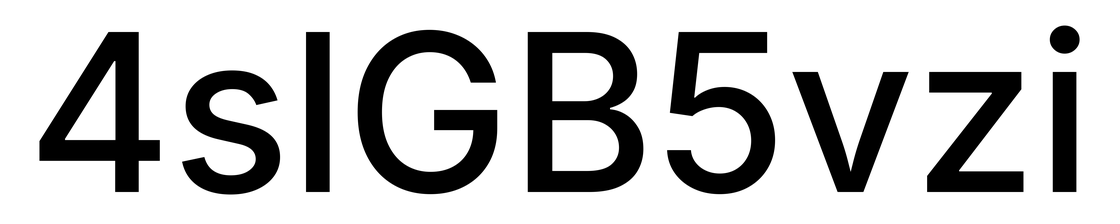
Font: Inter_Medium